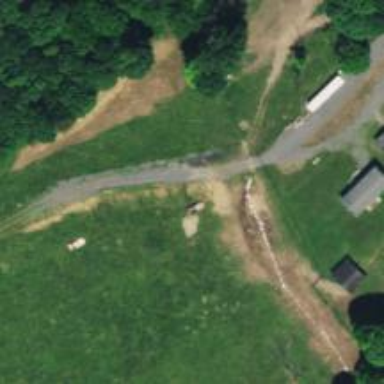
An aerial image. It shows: Driveway leading to service road.